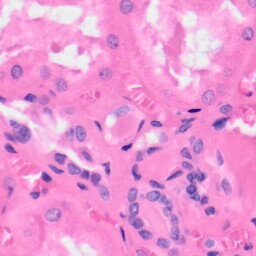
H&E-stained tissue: Kidney